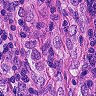
Metastatic tissue present: yes